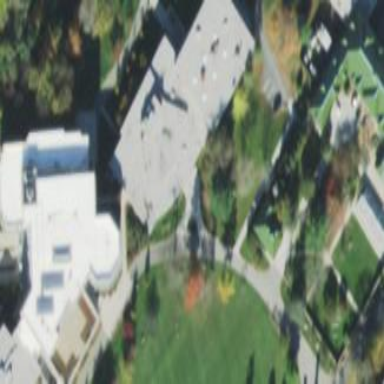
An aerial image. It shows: College building.